Interaction volume radius: 5 \u00c5
Interaction volume height: 15 \u00c5
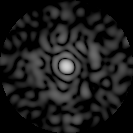
Disorder parameter: 0.846